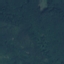
Land use / land cover class: Forest